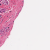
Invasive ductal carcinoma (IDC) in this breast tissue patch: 0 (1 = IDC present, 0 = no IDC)